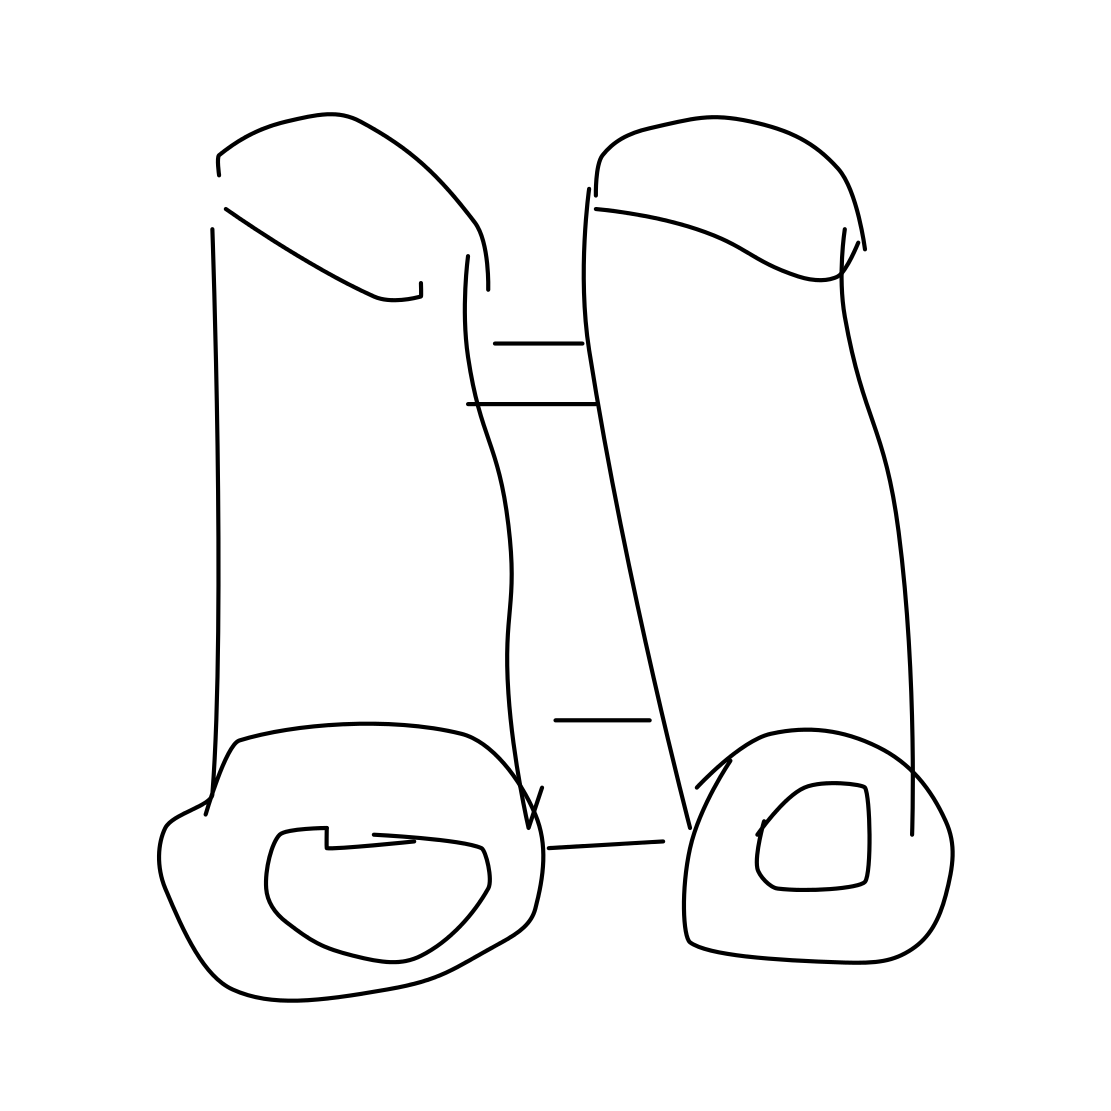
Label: binoculars